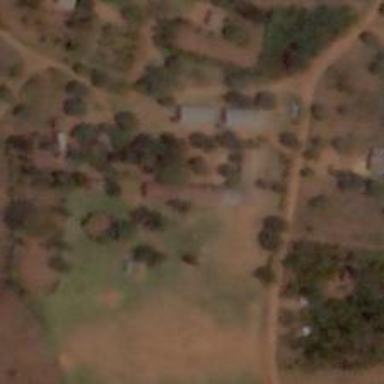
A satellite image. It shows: School.